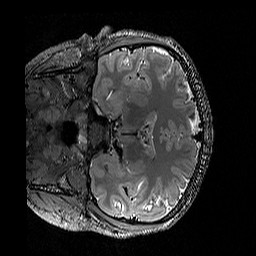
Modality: T2w
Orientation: coronal
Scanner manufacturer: siemens
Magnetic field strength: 3 T
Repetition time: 3.2 s
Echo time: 0.428 s